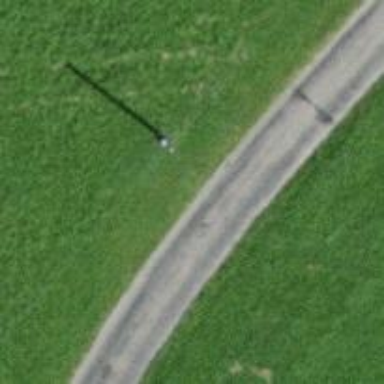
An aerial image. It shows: Power pole.